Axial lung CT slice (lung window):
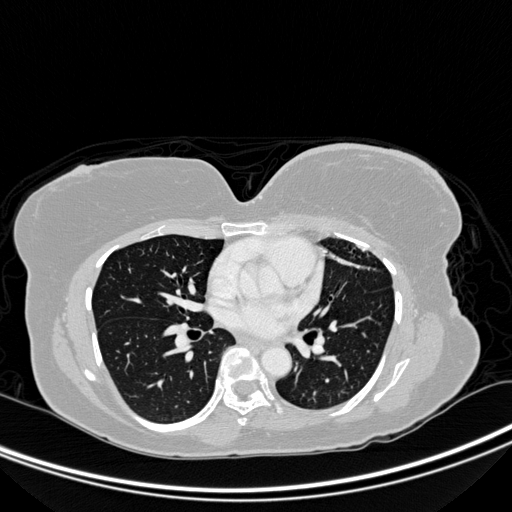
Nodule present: no